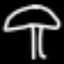
Label: mushroom